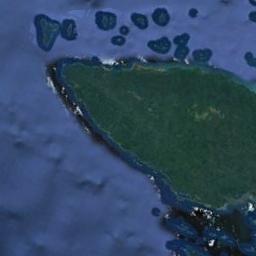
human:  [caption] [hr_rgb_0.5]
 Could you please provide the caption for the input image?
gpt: There are half green islands on the blue sea, Green vegetation on the island, And many smaller islands next to it .

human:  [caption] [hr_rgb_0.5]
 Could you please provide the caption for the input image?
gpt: Many trees are on the island .

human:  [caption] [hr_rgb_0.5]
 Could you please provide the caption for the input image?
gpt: The island is desolate .

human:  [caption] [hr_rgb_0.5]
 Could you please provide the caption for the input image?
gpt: The archipelago has a big island and some small islands and the waters around the islands is light blue .

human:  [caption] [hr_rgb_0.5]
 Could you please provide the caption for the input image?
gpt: The green island with some reefs beside is on a blue sea .